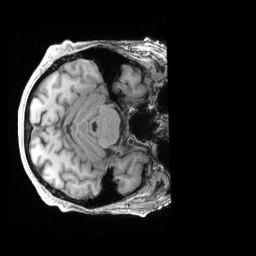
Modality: T1w
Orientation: axial
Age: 72
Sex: male
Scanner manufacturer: siemens
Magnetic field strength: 3 T
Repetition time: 2.4 s
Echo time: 0.00228 s